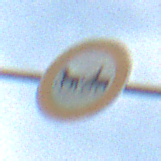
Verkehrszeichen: VerbotGespannfuhrwerke
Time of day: SunriseSunset
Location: Outdoor (Nature)
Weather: PartlyCloudy
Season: NotSpecified
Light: Natural